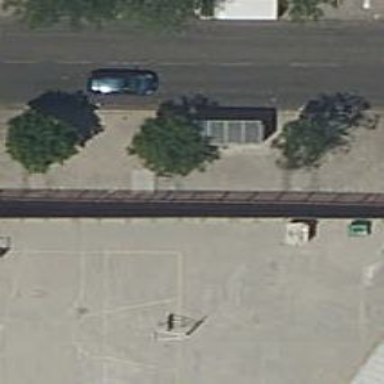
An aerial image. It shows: Bus stop with platform for public transport.